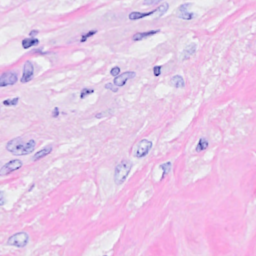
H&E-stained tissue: Breast